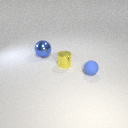
large blue metal sphere behind small blue rubber sphere